Question: I want to scrape the NBA advanced stats. To start I just want to be able to scrape the names of the teams and I am having an issue where it is not collecting any of the information. I may be looking for the wrong thing in the find_all function. Any help is appreciated!
'''
import requests
from bs4 import BeautifulSoup
url = "https://stats.nba.com/teams/elbow-touch/?sort=ELBOW_TOUCHES&dir=-1"
result = requests.get(url)
c = result.content
soup = Beaut ifulSoup(c,"html.parser")
title = soup.title.text
print(title)
teams = soup.find_all('td',{'class':'team'})
for element in teams:
print(element.text)
'''

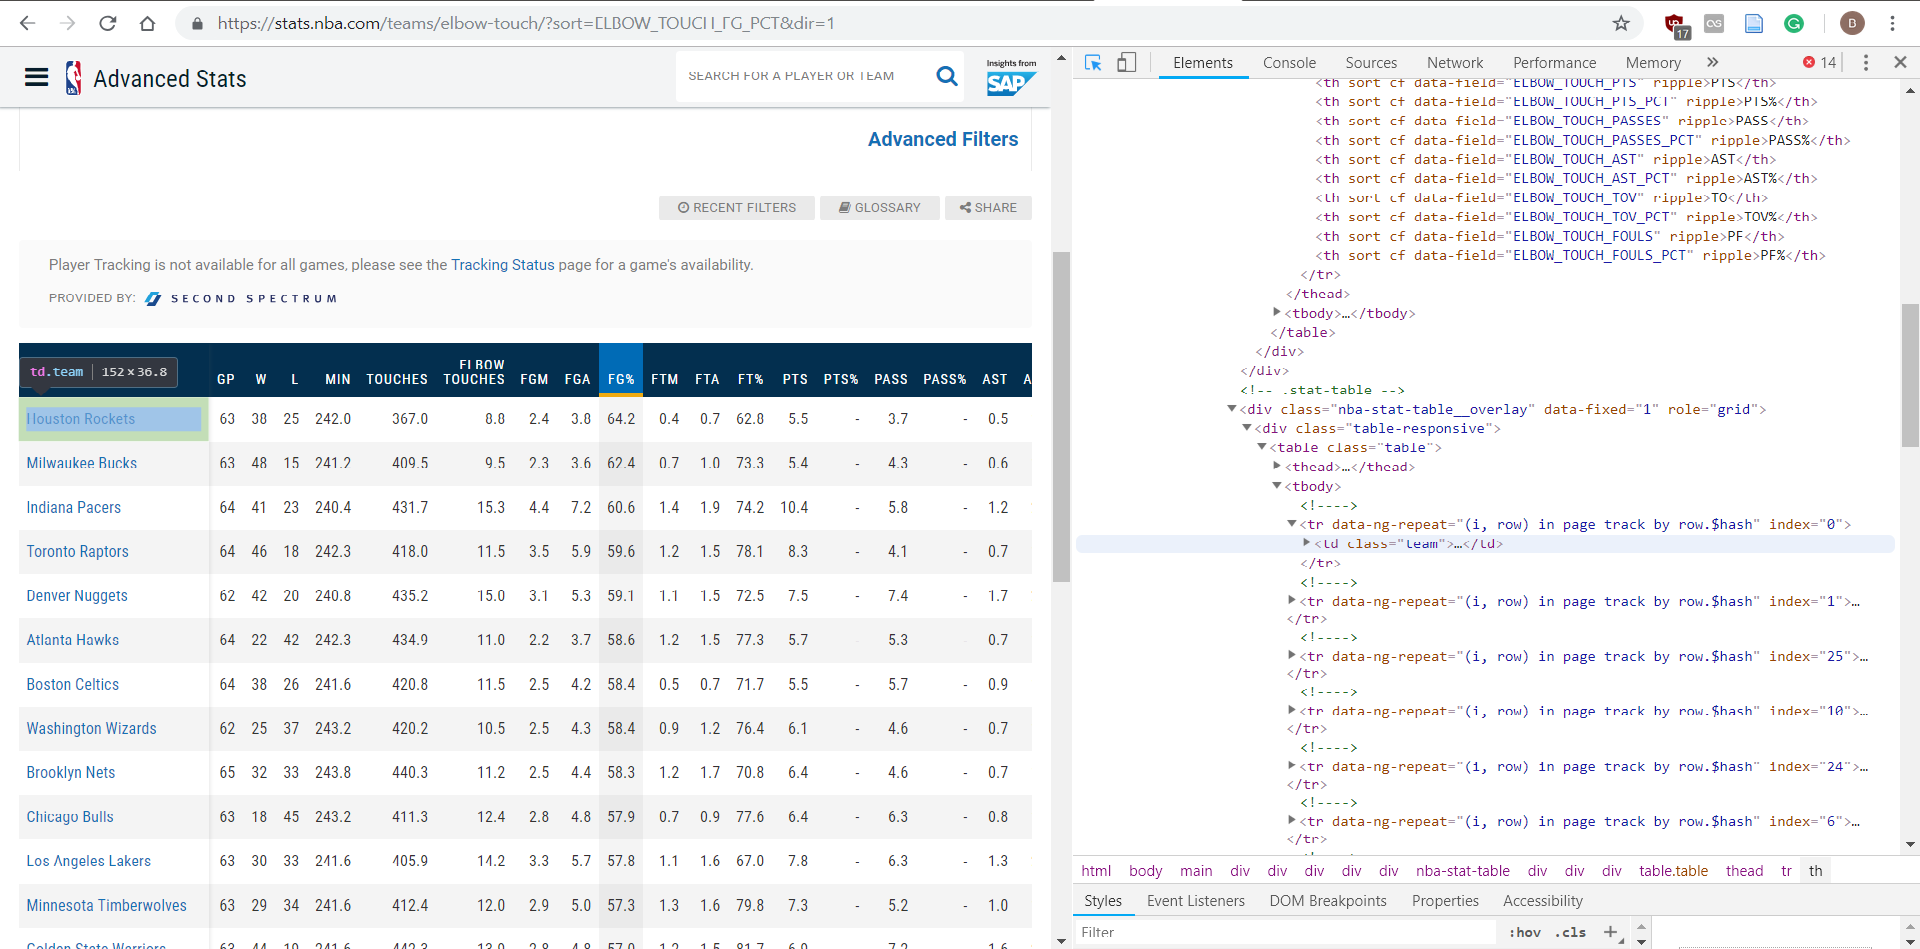
Answer: The site is dynamic, thus, you need to use <URL>:
'''
from selenium import webdriver
from bs4 import BeautifulSoup as soup
d = webdriver.Chrome('/path/to/chromedriver')
d.get('https://stats.nba.com/teams/elbow-touch/?sort=ELBOW_TOUCHES&dir=-1')
s = soup(d.page_source, 'html.parser').find('table', {'class':'table'})
headers, [_, *data] = [i.text for i in s.find_all('th')], [[i.text for i in b.find_all('td')] for b in s.find_all('tr')]
final_data = [i for i in data if len(i) > 1]
'''
Now, 'final_data' stores the all team results:
'''
[['Houston Rockets', '63', '38', '25', '242.0', '367.0', '8.8', '2.4', '3.8', '64.2', '0.4', '0.7', '62.8', '5.5', '-', '3.7', '-', '0.5', '14.0', '0.5', '5.4', '0.3', '-'], ['Milwaukee Bucks', '63', '48', '15', '241.2', '409.5', '9.5', '2.3', '3.6', '62.4', '0.7', '1.0', '73.3', '5.4', '-', '4.3', '-', '0.6', '13.0', '0.5', '5.2', '0.4', '-'], ['New York Knicks', '62', '13', '49', '241.6', '420.4', '9.5', '2.0', '3.4', '56.8', '0.7', '1.0', '69.8', '4.8', '-', '4.7', '-', '0.6', '13.7', '0.5', '5.3', '0.5', '-'], ['Charlotte Hornets', '63', '29', '34', '242.0', '409.7', '9.6', '1.7', '3.5', '50.0', '1.1', '1.5', '71.9', '4.7', '-', '4.6', '-', '0.7', '14.2', '0.4', '4.5', '0.7', '-'], ['Detroit Pistons', '62', '31', '31', '242.8', '437.0', '10.0', '1.6', '3.2', '51.3', '0.9', '1.2', '75.3', '4.4', '-', '5.0', '-', '0.9', '17.6', '0.7', '6.8', '0.6', '-'], ['Washington Wizards', '62', '25', '37', '243.2', '420.2', '10.5', '2.5', '4.3', '58.4', '0.9', '1.2', '76.4', '6.1', '-', '4.6', '-', '0.7', '15.5', '0.6', '5.6', '0.5', '-'], ['Atlanta Hawks', '64', '22', '42', '242.3', '434.9', '11.0', '2.2', '3.7', '58.6', '1.2', '1.5', '77.3', '5.7', '-', '5.3', '-', '0.7', '12.9', '0.7', '6.5', '0.7', '-'], ['Brooklyn Nets', '65', '32', '33', '243.8', '440.3', '11.2', '2.5', '4.4', '58.3', '1.2', '1.7', '70.8', '6.4', '-', '4.6', '-', '0.7', '14.9', '0.9', '7.9', '0.8', '-'], ['San Antonio Spurs', '64', '35', '29', '241.6', '402.3', '11.3', '2.3', '4.1', '55.5', '0.8', '1.0', '85.7', '5.6', '-', '5.8', '-', '1.1', '18.7', '0.5', '4.8', '0.4', '-'], ['Boston Celtics', '64', '38', '26', '241.6', '420.8', '11.5', '2.5', '4.2', '58.4', '0.5', '0.7', '71.7', '5.5', '-', '5.7', '-', '0.9', '15.0', '0.6', '5.6', '0.3', '-'], ['Toronto Raptors', '64', '46', '18', '242.3', '418.0', '11.5', '3.5', '5.9', '59.6', '1.2', '1.5', '78.1', '8.3', '-', '4.1', '-', '0.7', '16.3', '0.4', '3.7', '0.7', '-'], ['Portland Trail Blazers', '63', '39', '24', '241.6', '409.8', '11.8', '2.4', '4.6', '51.9', '1.2', '1.5', '80.2', '6.1', '-', '5.5', '-', '1.0', '18.8', '0.7', '5.7', '0.7', '-'], ['Utah Jazz', '61', '36', '25', '240.8', '435.9', '11.9', '2.0', '3.8', '51.1', '1.4', '2.2', '66.7', '5.4', '-', '5.9', '-', '1.0', '17.1', '0.7', '5.9', '1.0', '-'], ['Minnesota Timberwolves', '63', '29', '34', '241.6', '412.4', '12.0', '2.9', '5.0', '57.3', '1.3', '1.6', '79.8', '7.3', '-', '5.2', '-', '1.0', '19.5', '0.6', '5.2', '0.7', '-'], ['Chicago Bulls', '63', '18', '45', '243.2', '411.3', '12.4', '2.8', '4.8', '57.9', '0.7', '0.9', '77.6', '6.4', '-', '6.3', '-', '0.8', '12.4', '0.6', '4.5', '0.4', '-'], ['LA Clippers', '65', '36', '29', '241.9', '430.4', '12.4', '2.9', '5.1', '56.9', '1.0', '1.5', '69.5', '7.0', '-', '5.4', '-', '0.9', '15.9', '0.7', '5.5', '0.6', '-'], ['Miami Heat', '62', '28', '34', '240.4', '426.1', '12.6', '2.0', '4.0', '50.2', '0.7', '1.3', '56.8', '4.9', '-', '7.0', '-', '1.1', '15.4', '0.4', '3.4', '0.5', '-'], ['New Orleans Pelicans', '65', '29', '36', '240.0', '435.0', '12.6', '3.5', '6.4', '54.8', '1.2', '1.6', '74.5', '8.4', '-', '4.4', '-', '0.9', '20.4', '0.7', '5.2', '0.8', '-'], ['Phoenix Suns', '64', '13', '51', '242.3', '435.8', '12.9', '2.8', '5.0', '56.7', '1.0', '1.3', '73.5', '6.8', '-', '6.2', '-', '0.8', '13.7', '0.6', '4.7', '0.6', '-'], ['Oklahoma City Thunder', '63', '39', '24', '242.0', '364.8', '13.6', '3.2', '5.8', '54.5', '1.0', '1.4', '65.9', '7.5', '-', '5.8', '-', '0.9', '14.7', '0.7', '4.8', '0.6', '-'], ['Dallas Mavericks', '62', '27', '35', '240.8', '435.4', '13.9', '1.8', '3.1', '55.9', '1.2', '1.6', '76.5', '5.0', '-', '8.6', '-', '1.1', '13.1', '0.8', '5.7', '0.7', '-'], ['Golden State Warriors', '63', '44', '19', '241.6', '442.3', '13.9', '2.8', '4.8', '57.0', '1.2', '1.5', '81.7', '6.9', '-', '7.2', '-', '1.6', '21.7', '0.8', '5.8', '0.7', '-'], ['Orlando Magic', '63', '28', '35', '241.2', '405.0', '14.0', '3.2', '5.7', '55.8', '1.1', '1.4', '80.9', '7.7', '-', '6.5', '-', '1.4', '21.8', '0.6', '4.0', '0.7', '-'], ['Los Angeles Lakers', '63', '30', '33', '241.6', '405.9', '14.2', '3.3', '5.7', '57.8', '1.1', '1.6', '67.0', '7.8', '-', '6.3', '-', '1.3', '20.7', '0.9', '6.3', '0.7', '-'], ['Denver Nuggets', '62', '42', '20', '240.8', '435.2', '15.0', '3.1', '5.3', '59.1', '1.1', '1.5', '72.5', '7.5', '-', '7.4', '-', '1.7', '22.3', '1.0', '6.4', '0.7', '-'], ['Indiana Pacers', '64', '41', '23', '240.4', '431.7', '15.3', '4.4', '7.2', '60.6', '1.4', '1.9', '74.2', '10.4', '-', '5.8', '-', '1.2', '20.9', '0.9', '6.0', '0.9', '-'], ['Cleveland Cavaliers', '64', '16', '48', '241.2', '407.3', '16.1', '2.3', '4.5', '51.6', '0.9', '1.1', '80.0', '5.6', '-', '10.0', '-', '1.2', '12.3', '0.5', '3.4', '0.4', '-'], ['Philadelphia 76ers', '63', '40', '23', '242.0', '446.9', '16.6', '2.5', '4.7', '52.7', '1.4', '1.7', '82.6', '6.6', '-', '9.6', '-', '1.8', '18.6', '0.7', '4.3', '0.7', '-'], ['Sacramento Kings', '62', '31', '31', '240.8', '425.2', '16.7', '3.2', '6.3', '50.3', '1.1', '1.6', '65.3', '7.5', '-', '8.0', '-', '1.5', '18.3', '1.0', '6.2', '0.7', '-'], ['Memphis Grizzlies', '65', '25', '40', '241.9', '452.1', '20.5', '3.4', '6.7', '51.3', '1.5', '1.9', '81.1', '8.6', '-', '11.2', '-', '1.6', '14.1', '0.8', '4.1', '0.8', '-']]
'''
To get just the teams:
'''
teams = [a for a, *_ in final_data]
'''
Output:
'''
['Houston Rockets', 'Milwaukee Bucks', 'New York Knicks', 'Charlotte Hornets', 'Detroit Pistons', 'Washington Wizards', 'Atlanta Hawks', 'Brooklyn Nets', 'San Antonio Spurs', 'Boston Celtics', 'Toronto Raptors', 'Portland Trail Blazers', 'Utah Jazz', 'Minnesota Timberwolves', 'Chicago Bulls', 'LA Clippers', 'Miami Heat', 'New Orleans Pelicans', 'Phoenix Suns', 'Oklahoma City Thunder', 'Dallas Mavericks', 'Golden State Warriors', 'Orlando Magic', 'Los Angeles Lakers', 'Denver Nuggets', 'Indiana Pacers', 'Cleveland Cavaliers', 'Philadelphia 76ers', 'Sacramento Kings', 'Memphis Grizzlies']
'''
To get specific statistics, it is easiest to create a list of dictionaries by binding the header values to the data lists:
'''
data_attrs = [dict(zip(headers, i)) for i in final_data]
all_touches = [i['Touches'] for i in data_attrs]
'''